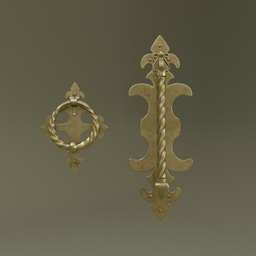
Label: mechanical